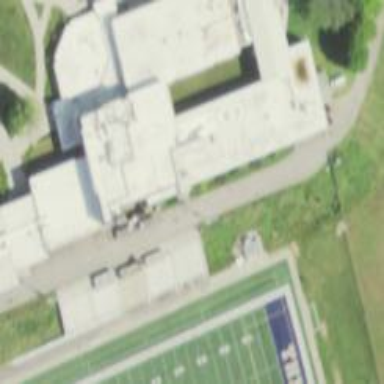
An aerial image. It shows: School building.